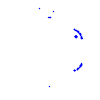
Particle: kaon